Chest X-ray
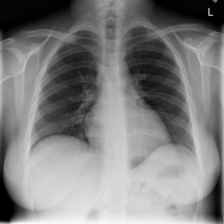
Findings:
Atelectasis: negative
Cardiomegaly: negative
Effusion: negative
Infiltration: positive
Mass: negative
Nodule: negative
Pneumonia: negative
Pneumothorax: negative
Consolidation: negative
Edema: negative
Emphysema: negative
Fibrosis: negative
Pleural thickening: negative
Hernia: negative